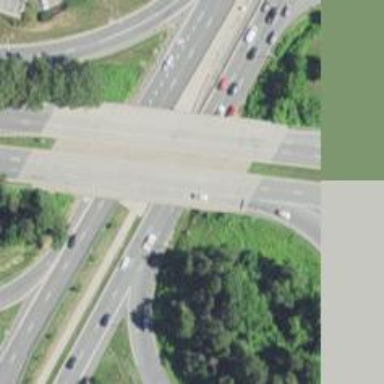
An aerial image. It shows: Bridge on trunk expressway.